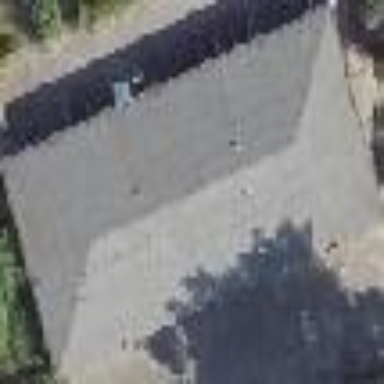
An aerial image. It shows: Garage building.